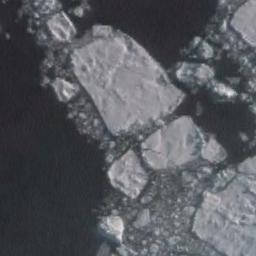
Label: sea_ice